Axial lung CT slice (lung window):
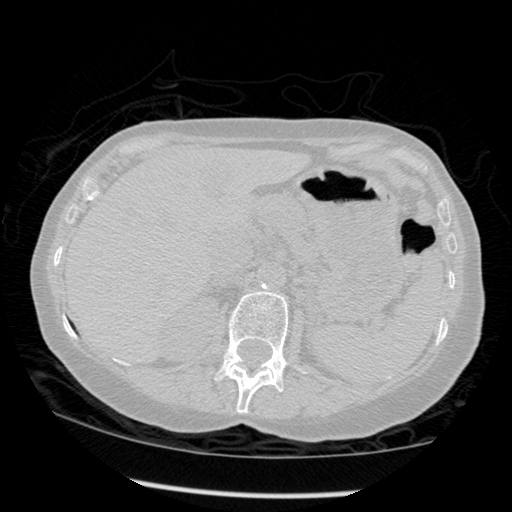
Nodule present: no